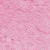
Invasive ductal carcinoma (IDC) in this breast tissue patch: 0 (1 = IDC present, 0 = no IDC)